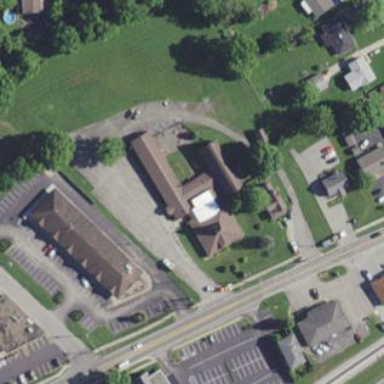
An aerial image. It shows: Beautiful church building.